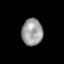
Tissue: lung
Cell type: Epithelial cells
Senescence score: 0.7081
Nuclear area (px): 550
Mean DAPI intensity: 156.631